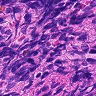
Metastatic tissue present: no